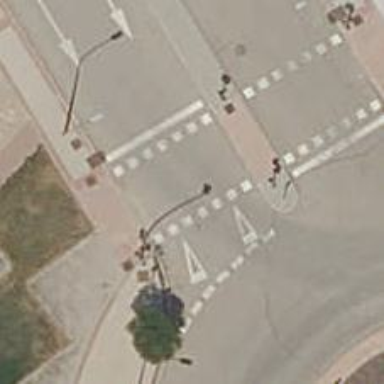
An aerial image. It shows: Uncontrolled road crossing.